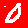
Digit: 0